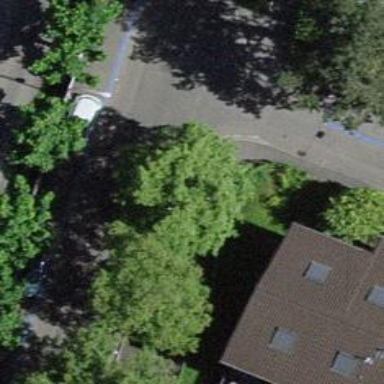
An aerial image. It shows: Unmarked crossing on the road.